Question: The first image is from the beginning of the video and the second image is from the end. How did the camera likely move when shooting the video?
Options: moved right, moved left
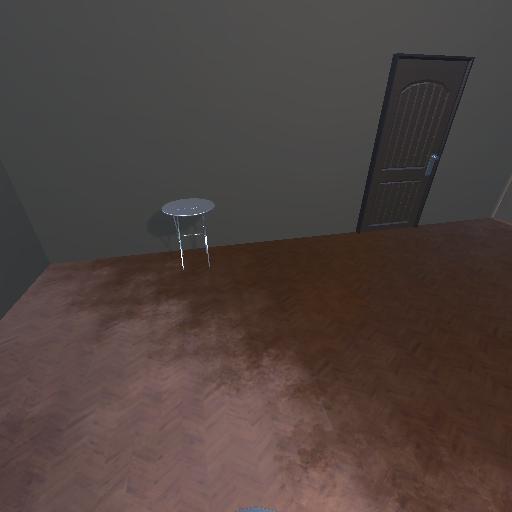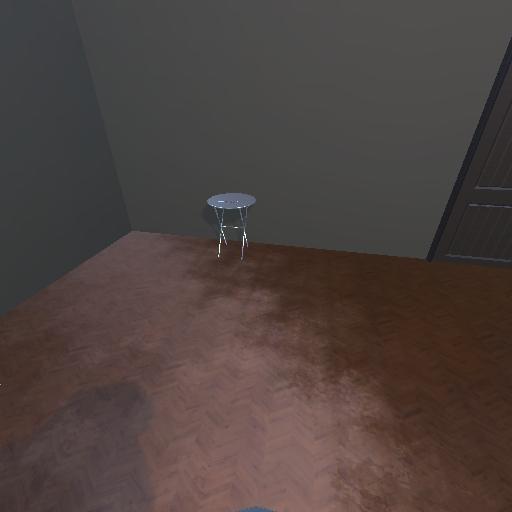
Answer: moved right